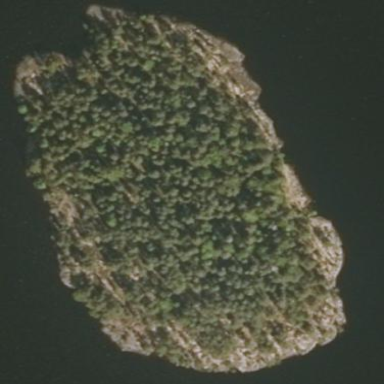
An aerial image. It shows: Image showing island.